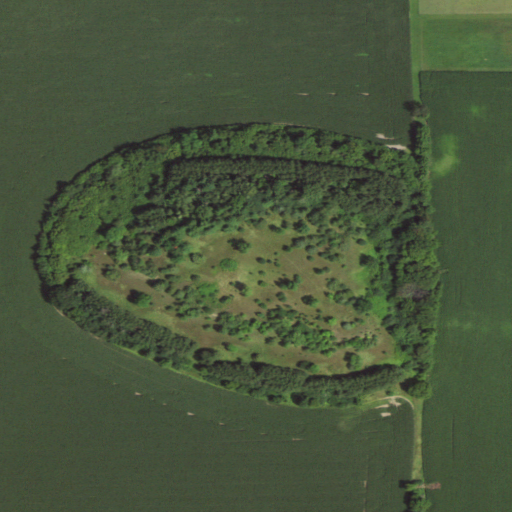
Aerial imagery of mountain in Minnesota named Bissels Mounds containing cultivated crops, pasture, deciduous forest, and evergreen forest